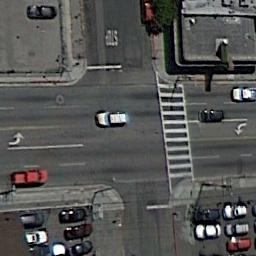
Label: intersection